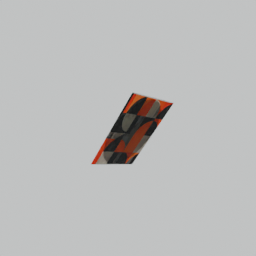
Label: decoration